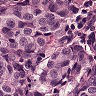
Metastatic tissue present: yes